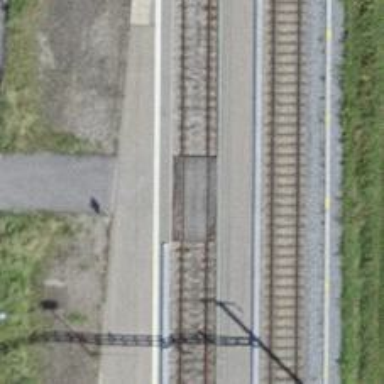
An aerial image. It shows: Railway crossing.